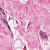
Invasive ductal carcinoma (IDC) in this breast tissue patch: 0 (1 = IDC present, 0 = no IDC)